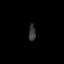
Tissue: prostate
Cell type: Endothelial cells
Senescence score: 0.6903
Nuclear area (px): 112
Mean DAPI intensity: 53.714